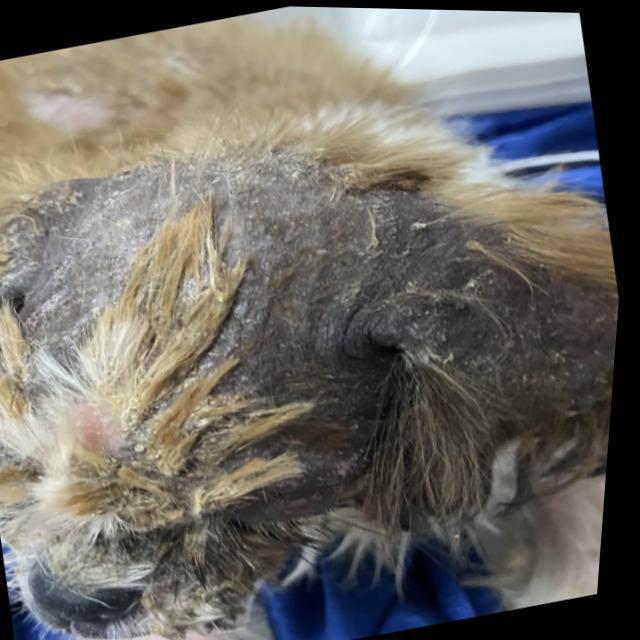
Canine demodicosis (Demodex mange) — caused by Demodex canis mites. Presents with alopecia, follicular papules, pustules, and comedones. Often localized on face and forelimbs.